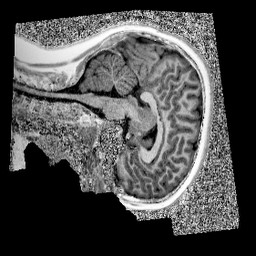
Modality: UNIT1
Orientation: sagittal
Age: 10
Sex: male
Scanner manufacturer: siemens
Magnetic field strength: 3 T
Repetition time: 4 s
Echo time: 0.00299 s